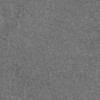
Label: dusty